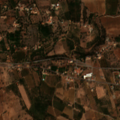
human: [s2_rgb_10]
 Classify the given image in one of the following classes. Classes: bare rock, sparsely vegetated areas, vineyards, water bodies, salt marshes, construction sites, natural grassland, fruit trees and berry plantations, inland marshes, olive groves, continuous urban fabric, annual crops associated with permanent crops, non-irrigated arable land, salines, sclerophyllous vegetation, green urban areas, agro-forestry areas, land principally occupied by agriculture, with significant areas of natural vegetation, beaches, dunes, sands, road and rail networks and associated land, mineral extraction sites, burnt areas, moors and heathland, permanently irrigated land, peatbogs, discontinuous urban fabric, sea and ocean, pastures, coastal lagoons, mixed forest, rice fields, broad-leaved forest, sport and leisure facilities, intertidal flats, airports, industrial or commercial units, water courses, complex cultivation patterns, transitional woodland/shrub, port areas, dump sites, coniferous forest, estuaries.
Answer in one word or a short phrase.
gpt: fruit trees and berry plantations